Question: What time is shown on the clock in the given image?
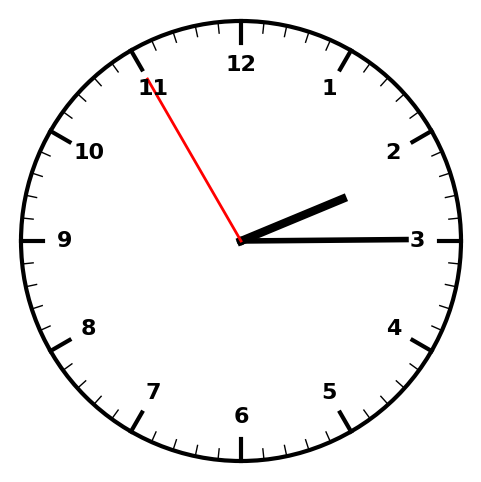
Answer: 02:14:55